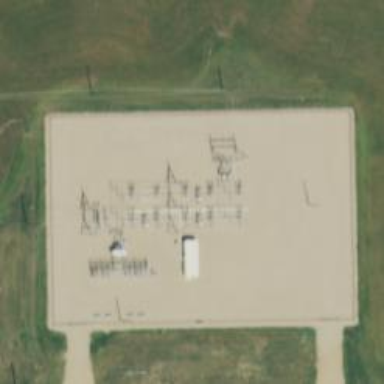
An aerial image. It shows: Switch used for power control.